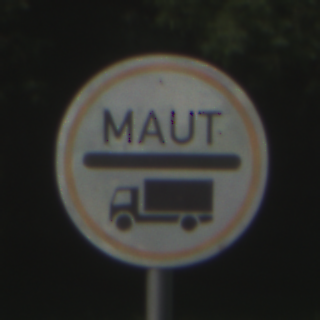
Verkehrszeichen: Mautpflicht
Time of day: MorningAfternoon
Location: Outdoor (Nature)
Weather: Clear
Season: NotSpecified
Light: Natural